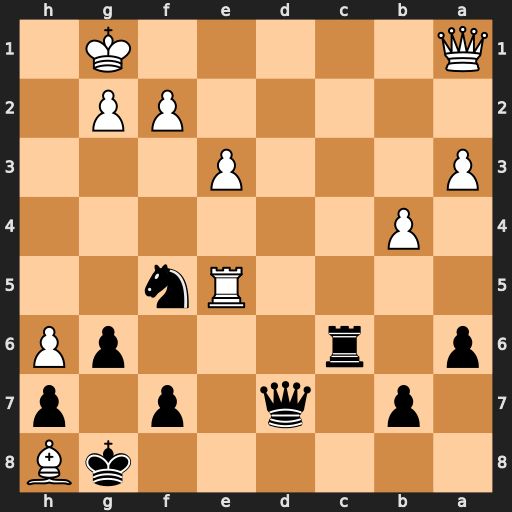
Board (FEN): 6kB/1p1q1p1p/p1r3pP/4Rn2/1P6/P3P3/5PP1/Q5K1
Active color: b
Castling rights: -
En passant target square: -
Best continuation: f6 Bxf6 Rxf6